高一 · 解析几何
如右图所示, 设直线 $l_{1}, l_{2}, l_{3}$ 的斜率分别为 $k_{1}, k_{2}, k_{3}$, 则 $k_{1}, k_{2}, k_{3}$ 的大小关系为 ( )

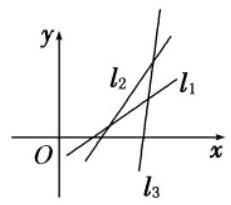
A. $k_{1}<k_{2}<k_{3}$
B. $k_{1}<k_{3}<k_{2}$
C. $k_{2}<k_{1}<k_{3}$
D. $k_{3}<k_{2}<k_{1}$
答案: A
解析: 无